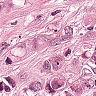
Metastatic tissue present: yes